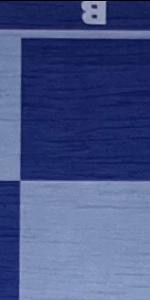
Label: Empty